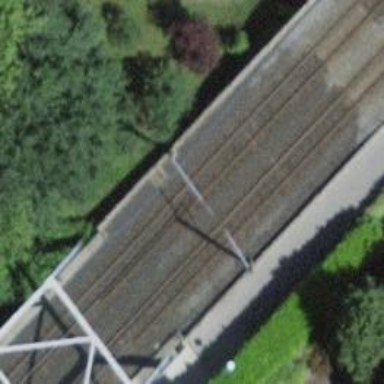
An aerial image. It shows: Narrow-gauge railway bridge with electrified contact lines over single track.